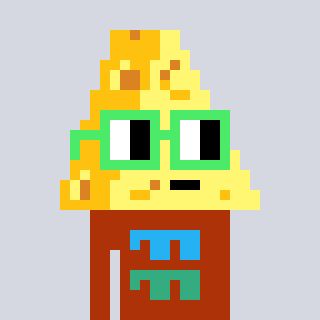
a pixel art character with square light green glasses, a cheese-shaped head and a hotbrown-colored body on a cool background